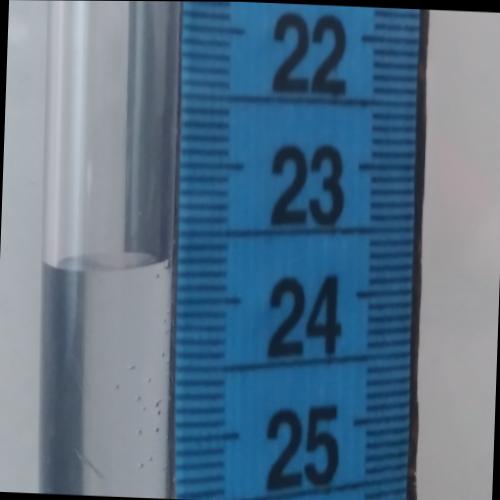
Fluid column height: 23.7 cm